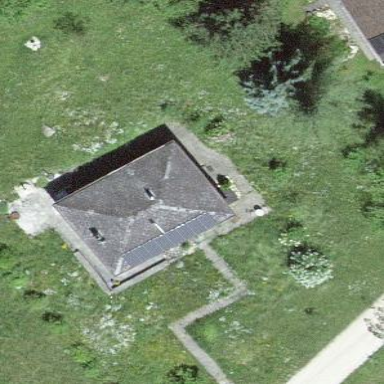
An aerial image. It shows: Residential building.